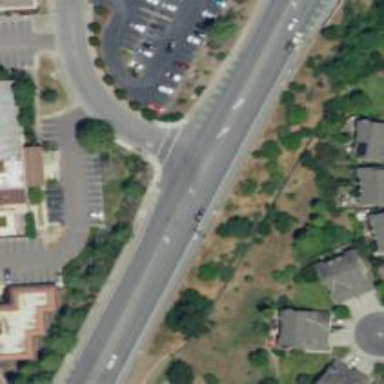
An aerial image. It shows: Stop road.